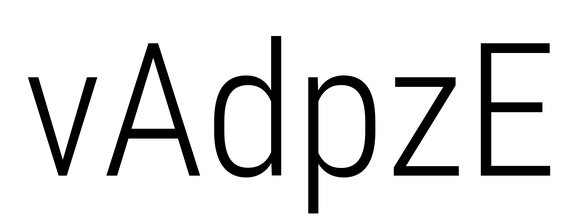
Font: Roboto_Condensed_Light